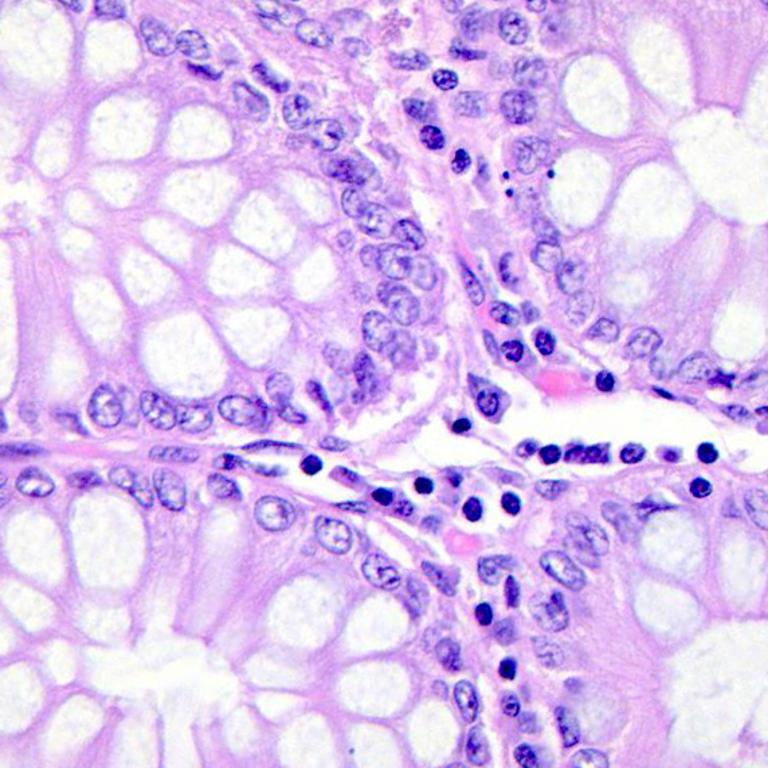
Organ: colon
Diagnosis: benign